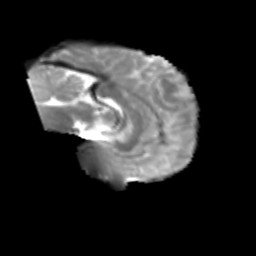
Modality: T2w
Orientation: sagittal
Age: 32
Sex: male
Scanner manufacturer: siemens
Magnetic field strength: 3 T
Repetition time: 1.8 s
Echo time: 0.07 s